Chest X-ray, PA view. Patient: 25 years old, sex M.
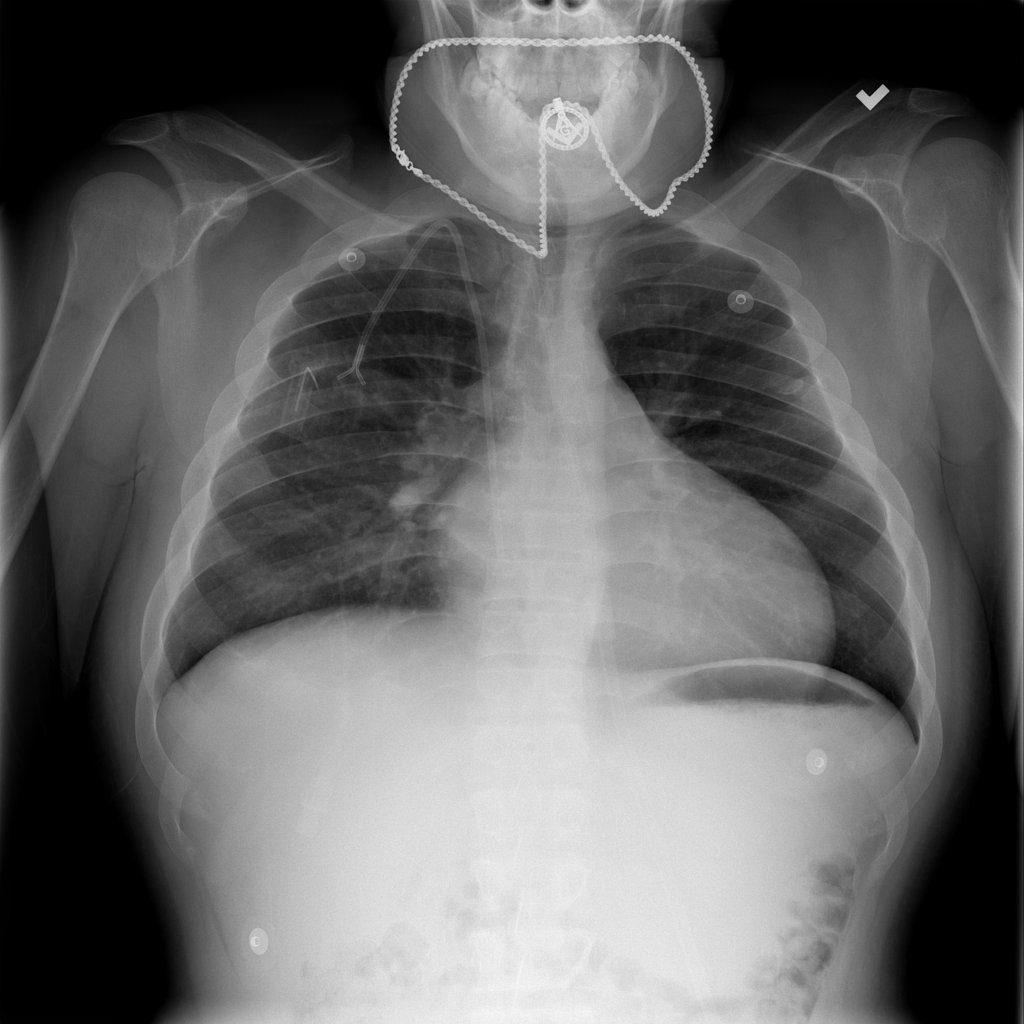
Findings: Cardiomegaly